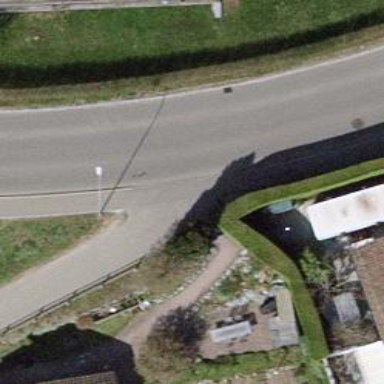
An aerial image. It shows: Hedge barrier.